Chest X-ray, PA view. Patient: 62 years old, sex F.
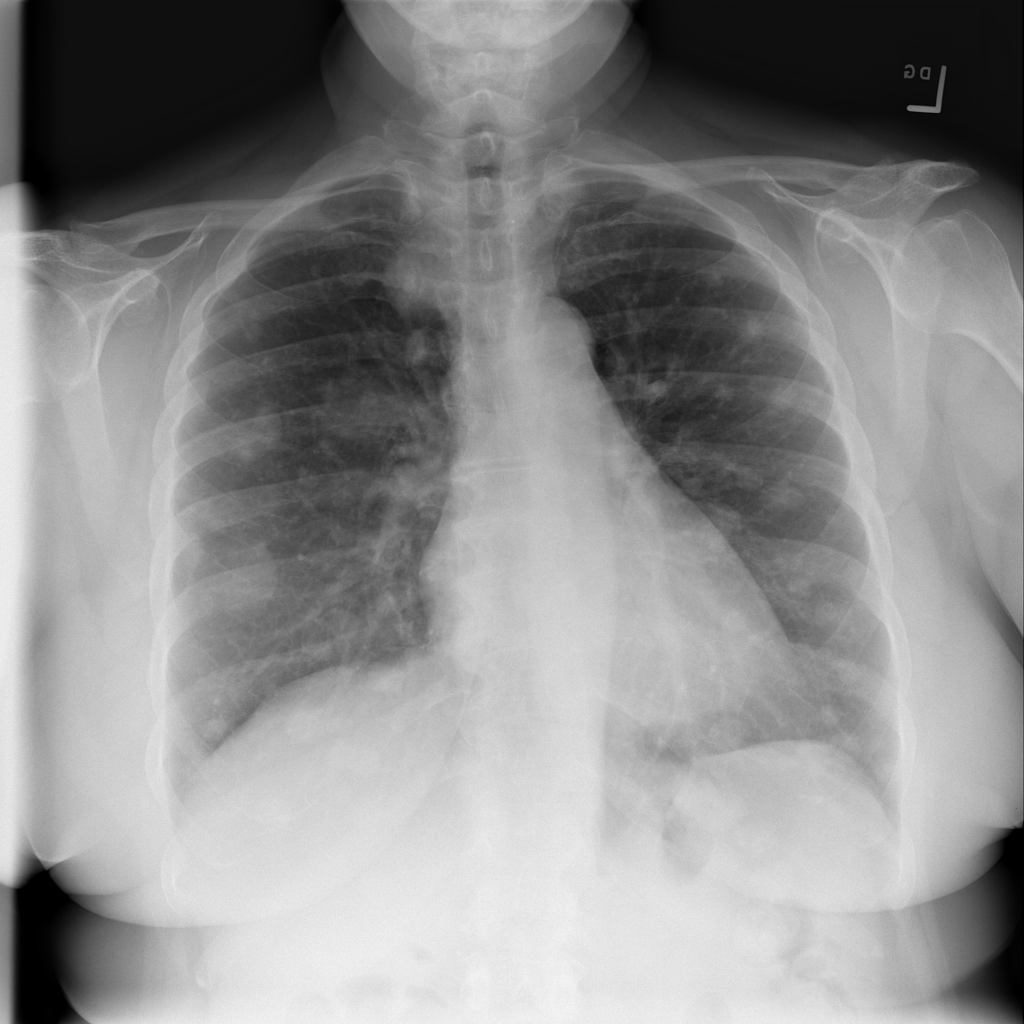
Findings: Nodule